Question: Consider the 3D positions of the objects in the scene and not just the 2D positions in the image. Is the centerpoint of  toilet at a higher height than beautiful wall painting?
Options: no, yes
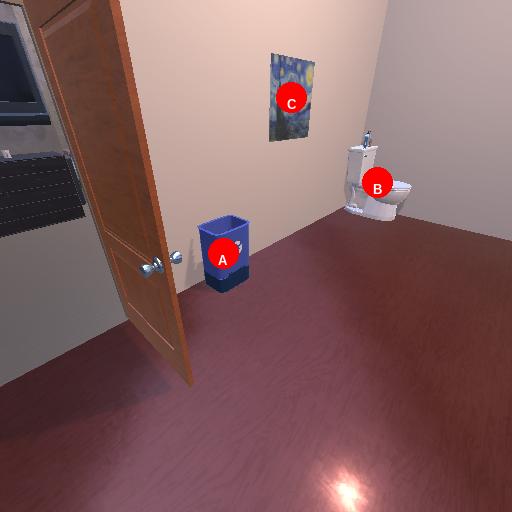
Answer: no